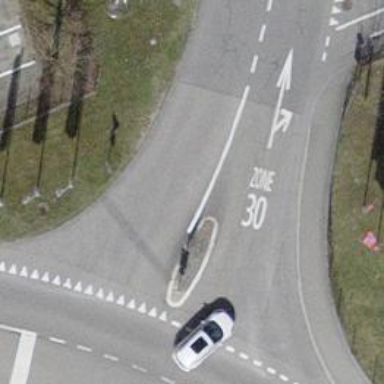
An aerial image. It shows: Traffic calming island.